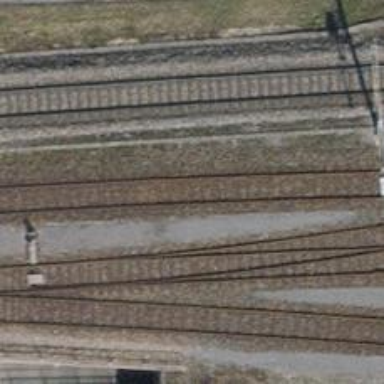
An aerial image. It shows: Bridge over single track railway yard.